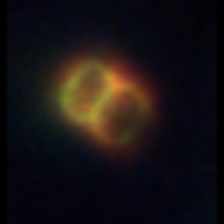
Taxon: Centric
Group: Diatoms